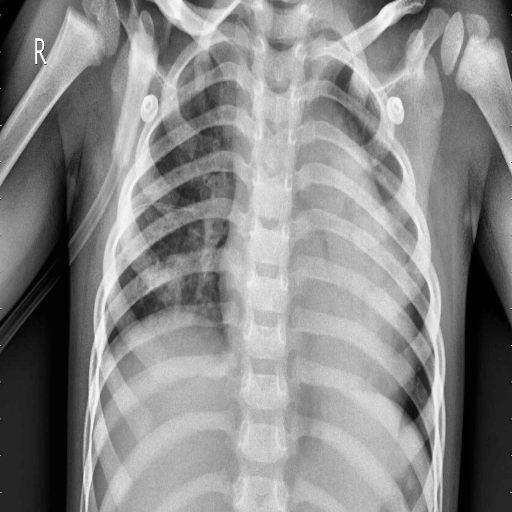
Finding: PNEUMONIA